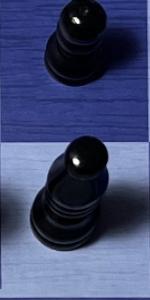
Label: Bishop_Black